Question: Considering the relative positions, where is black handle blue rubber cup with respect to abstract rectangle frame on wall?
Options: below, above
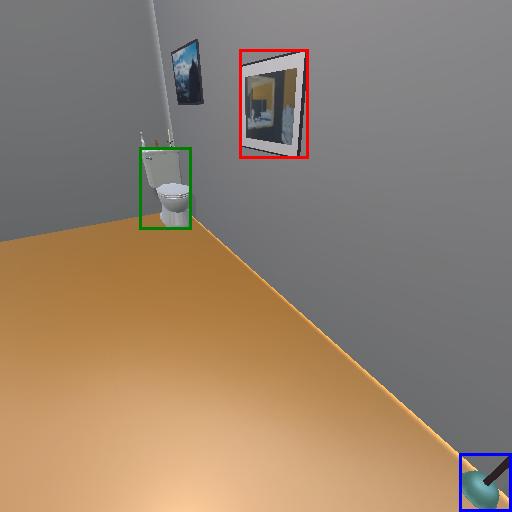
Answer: below